Question: I am creating a Windows form application in Visual Studio 2010. I have an Access database which has a table 'ResearcherInfo'.
In my windows form, I have a listbox which gets populated with the contents of the column name 'Researcher Name' of this table.
However when I try to get the selected items of this text box, it only returns me a null value or sometimes System.Data.DataRowView depending on how I access it
I have tried
'''
string name = projectmembers_lst.SelectedItem.ToString();
'''
While debugging when I hover the mouse over the 'projectmembers_lst' word, it correctly shows me projectmembers_lst = {SelectedItem = "Jerome"}
but on hovering over the string 'name', it shows "name = "System.Data.DataRowView""
i even tried copying to an array
'''
foreach (Object selecteditem in projectmembers_lst.SelectedItems)
{
object[] objCollection = new object[projectmembers_lst.SelectedItems.Count];
projectmembers_lst.SelectedItems.CopyTo(objCollection, 0);
MessageBox.Show(objCollection[0] as string);
}
'''
Nothing gets me the selected items. I am not sure what is wrong here.
1) I have the added the access table 'ResearcherInfo'. as a data source for the web form application.
2) In the properties of the Listbox, under the Datasource tab, I have linked this table and given the display member and value member property of the Listbox as the column name 'Researcher Name' of the table.
So basically my Listbox displays the Researcher Names from the Researcher info table. attached is a snap shot.
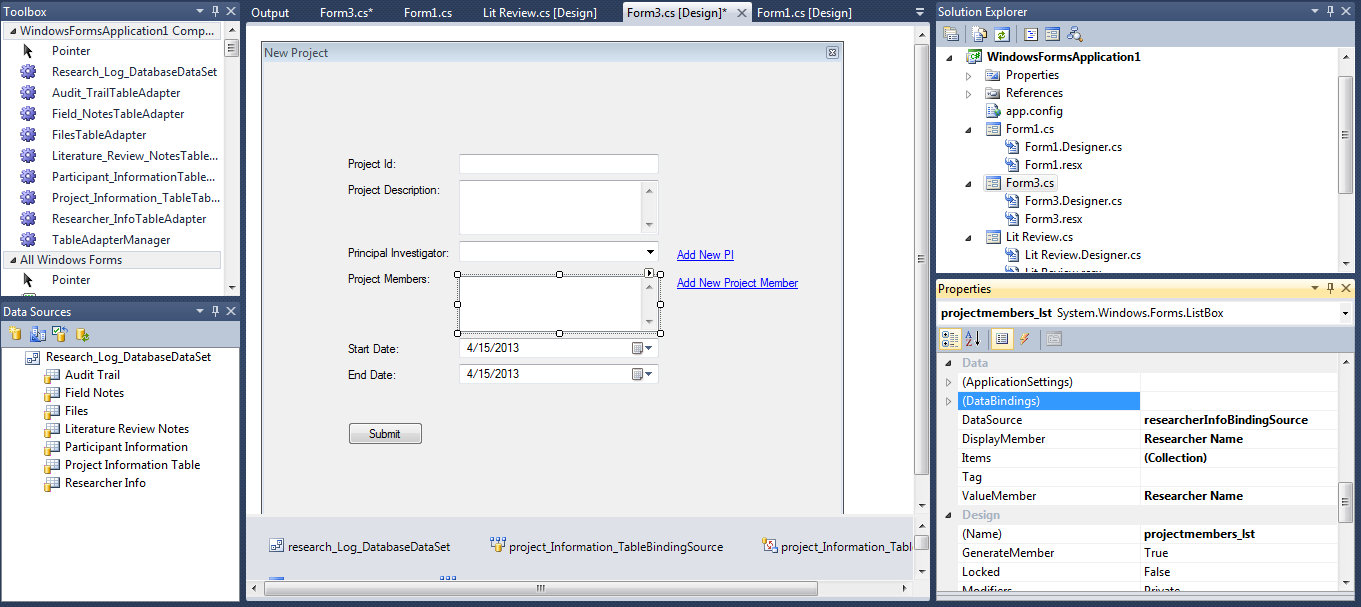
Answer: without seeing how you're populating it, it's tough to guess.
try ((objCollection[0] as DataViewRow)[0] as string